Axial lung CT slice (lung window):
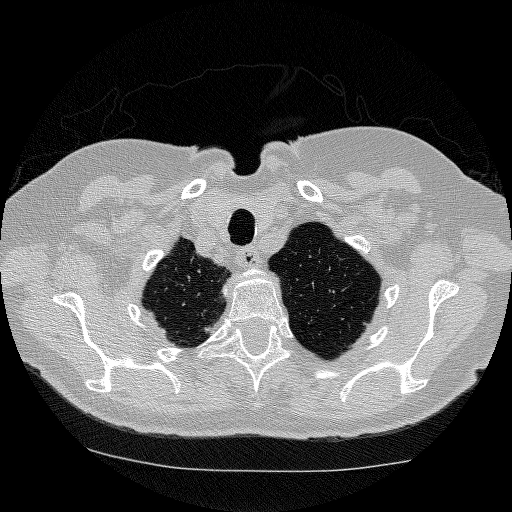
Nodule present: no